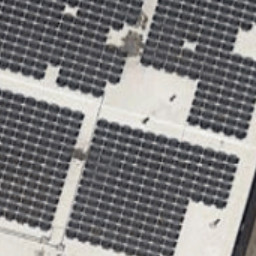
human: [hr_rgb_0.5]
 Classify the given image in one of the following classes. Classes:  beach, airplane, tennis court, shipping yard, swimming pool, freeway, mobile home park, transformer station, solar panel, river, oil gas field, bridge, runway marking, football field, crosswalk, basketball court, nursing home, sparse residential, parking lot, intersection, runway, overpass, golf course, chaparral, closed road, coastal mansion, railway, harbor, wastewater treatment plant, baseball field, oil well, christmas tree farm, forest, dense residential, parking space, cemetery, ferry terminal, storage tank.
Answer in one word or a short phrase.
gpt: solar panel